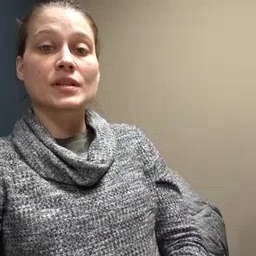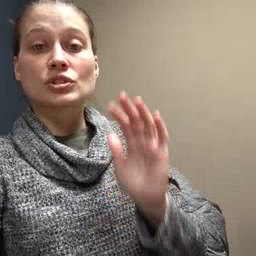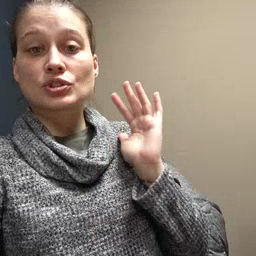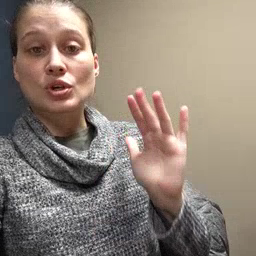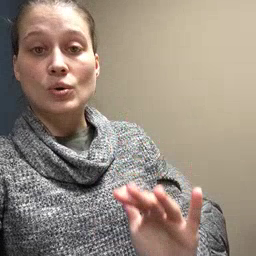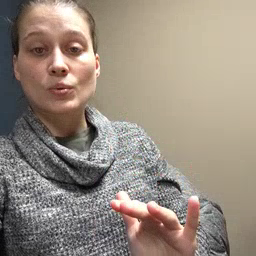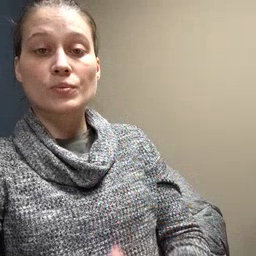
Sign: snow